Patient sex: M
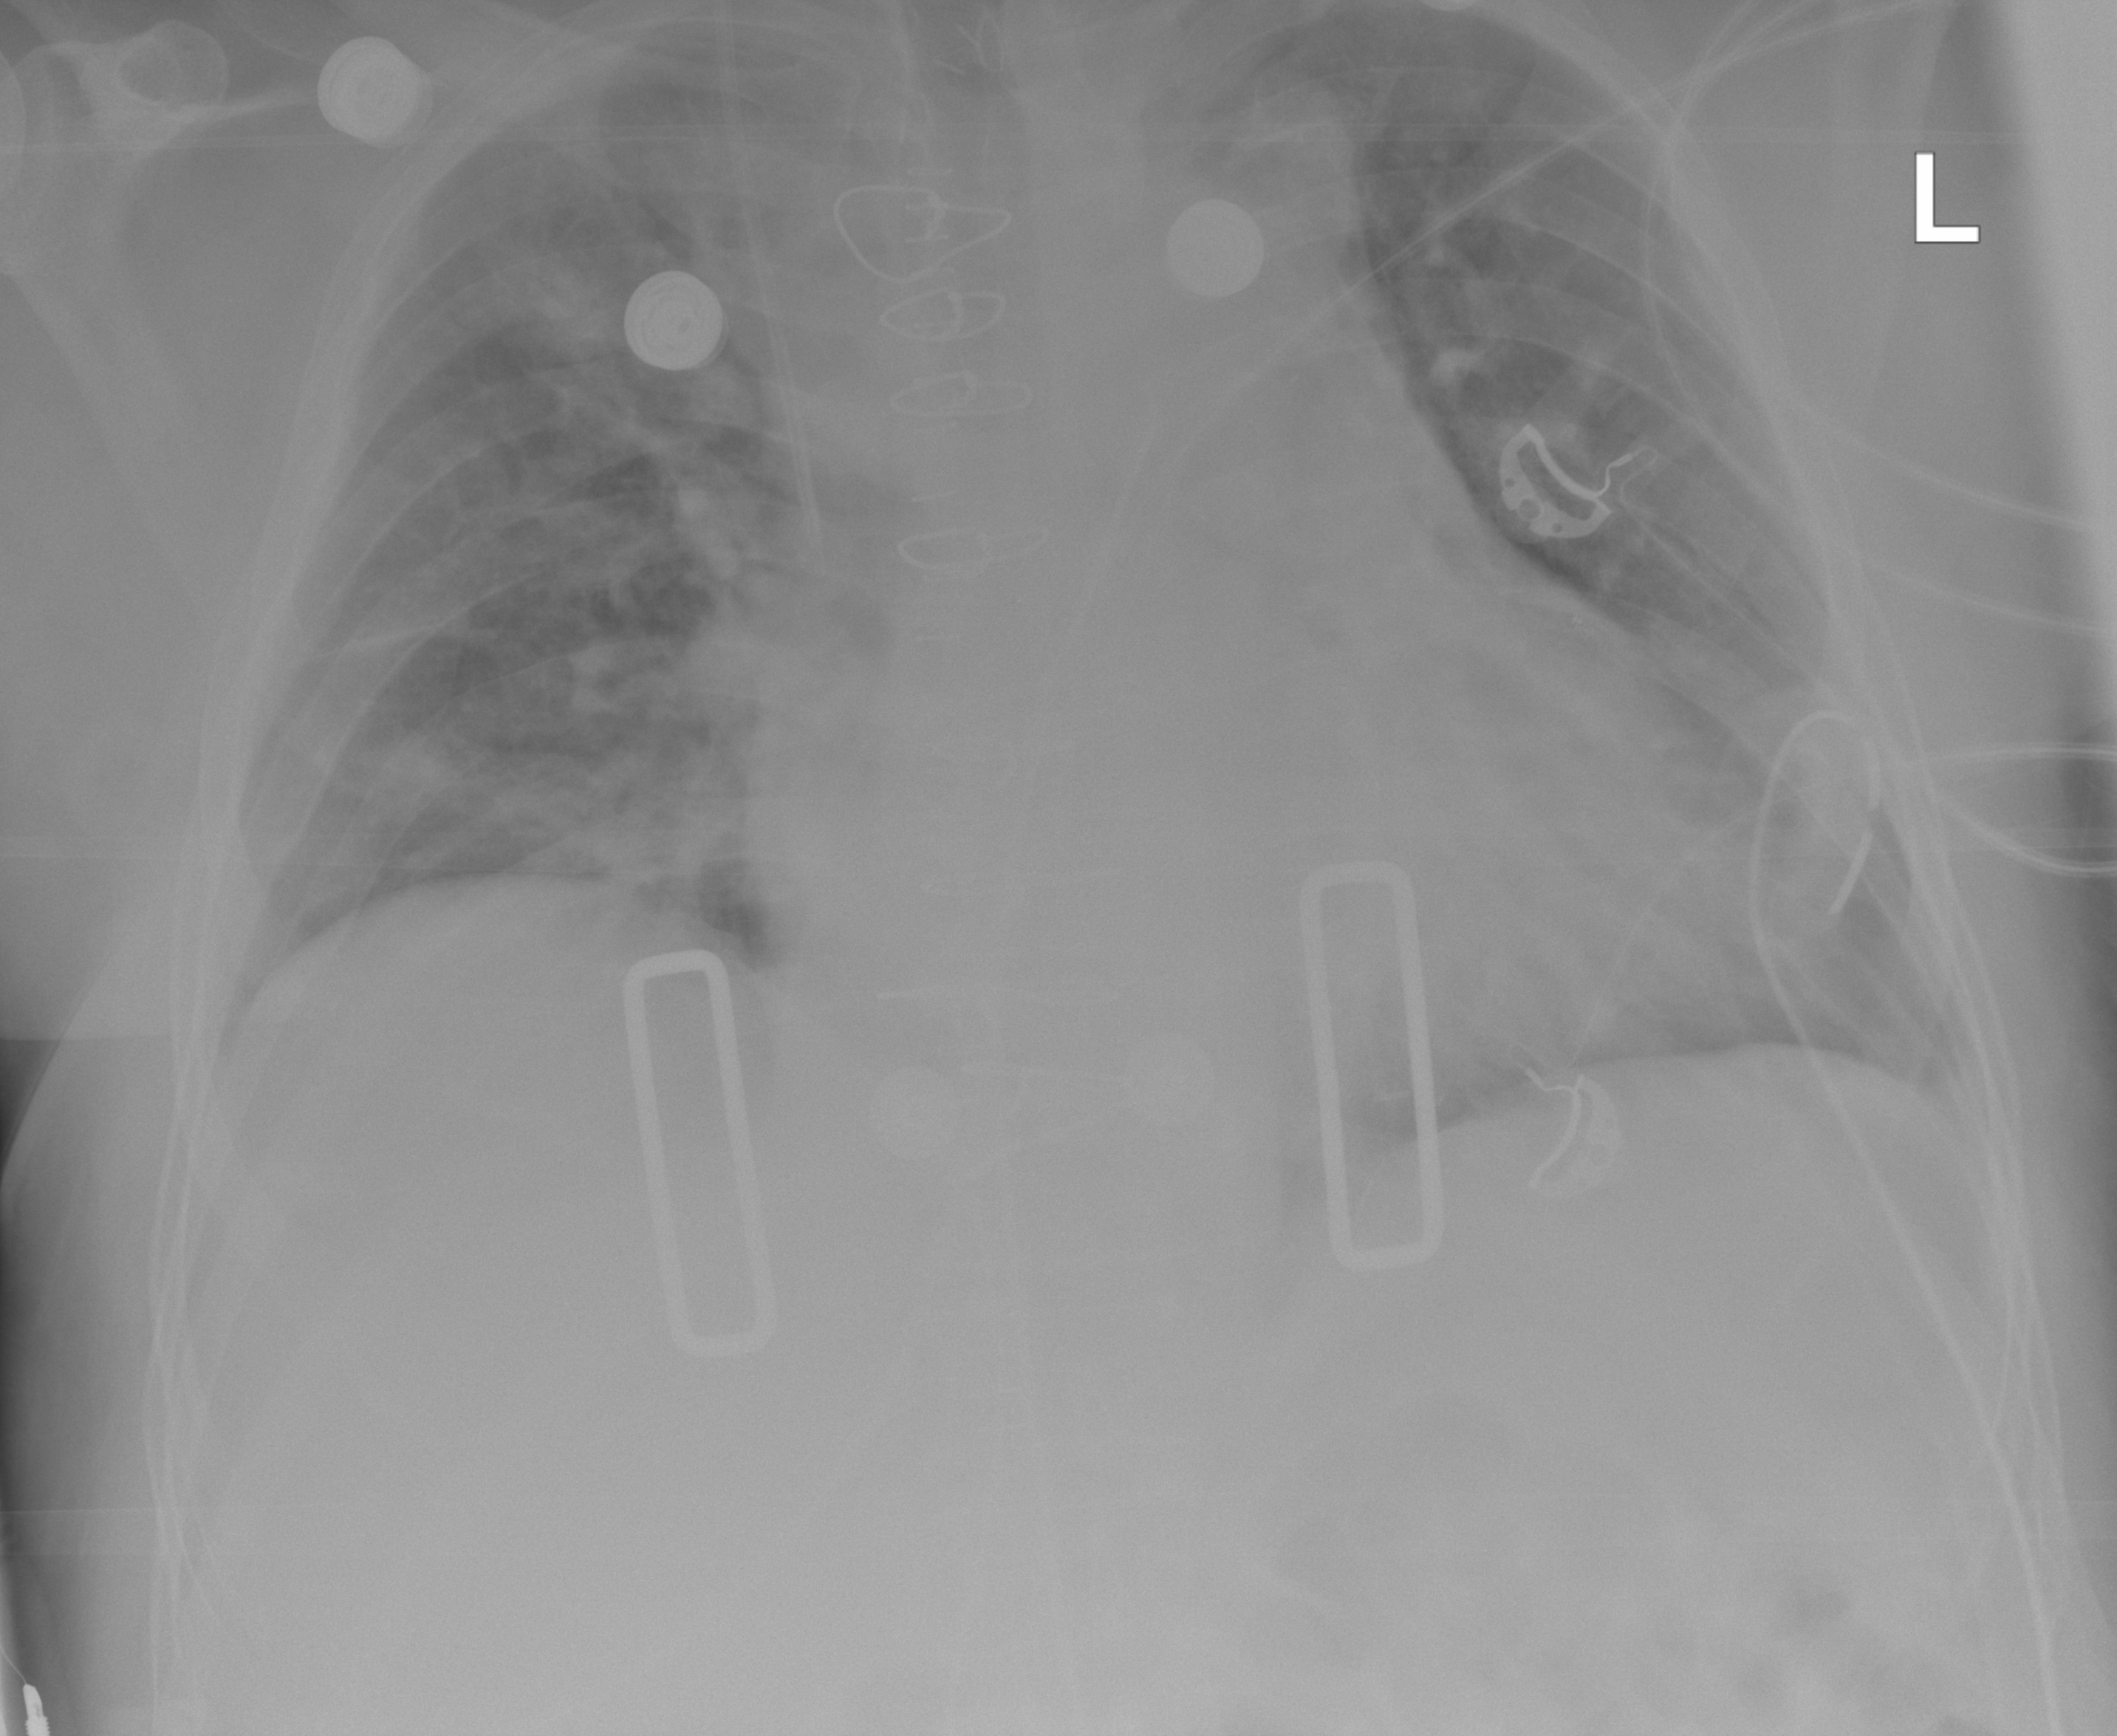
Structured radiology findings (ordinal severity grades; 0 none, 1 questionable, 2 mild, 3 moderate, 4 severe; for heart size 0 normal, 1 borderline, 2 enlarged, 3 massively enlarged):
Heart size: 2
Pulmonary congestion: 2
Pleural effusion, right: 0
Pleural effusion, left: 0
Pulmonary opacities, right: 2
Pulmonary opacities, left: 2
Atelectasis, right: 2
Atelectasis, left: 0